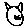
Label: cat